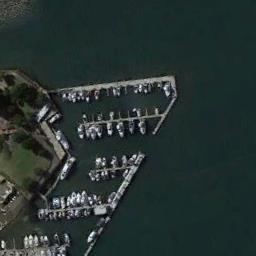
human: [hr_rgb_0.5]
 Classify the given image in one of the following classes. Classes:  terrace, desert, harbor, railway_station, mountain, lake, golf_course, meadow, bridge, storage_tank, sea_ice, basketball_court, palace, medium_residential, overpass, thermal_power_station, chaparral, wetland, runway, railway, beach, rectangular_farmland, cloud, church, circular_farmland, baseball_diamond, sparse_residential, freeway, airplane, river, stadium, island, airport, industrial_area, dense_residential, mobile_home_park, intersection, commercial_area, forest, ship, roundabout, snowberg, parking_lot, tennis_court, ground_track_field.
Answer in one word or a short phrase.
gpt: harbor